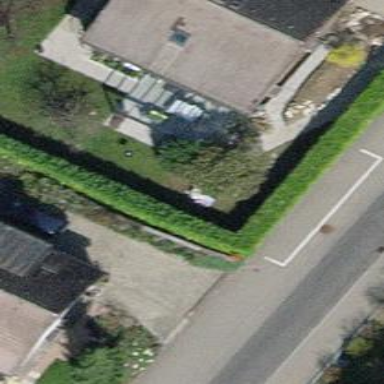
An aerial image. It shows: Hedge acting as barrier.